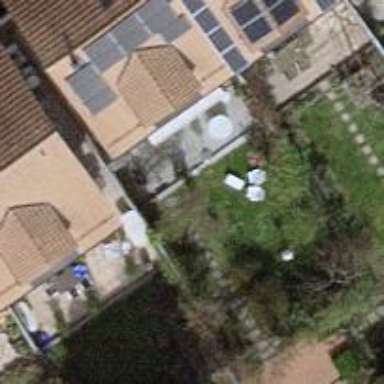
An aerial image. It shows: Garden enclosed by fence.